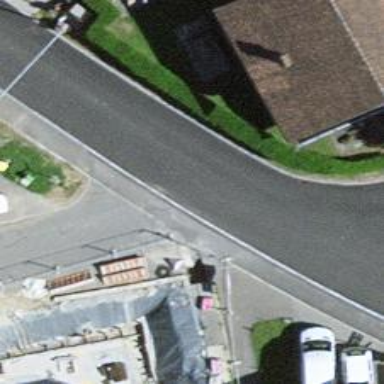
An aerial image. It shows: Residential road.